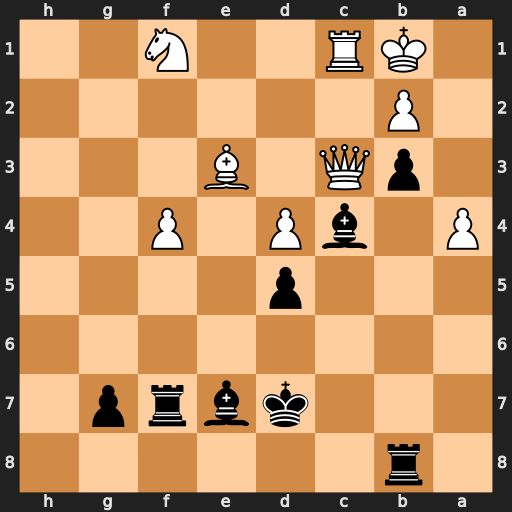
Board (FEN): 1r6/3kbrp1/8/3p4/P1bP1P2/1pQ1B3/1P6/1KR2N2
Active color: b
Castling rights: -
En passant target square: -
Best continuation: Bb4 Qxc4 dxc4